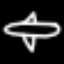
Label: airplane